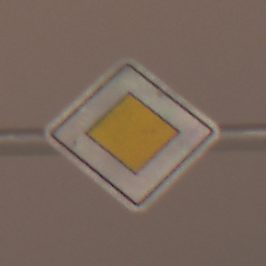
Verkehrszeichen: Vorfahrtsstrasse
Umgebung: Outdoor, Urban
Tageszeit: Night
Wetter: Overcast
Licht: Artificial
Jahreszeit: Winter
Kontrast: MediumContrast